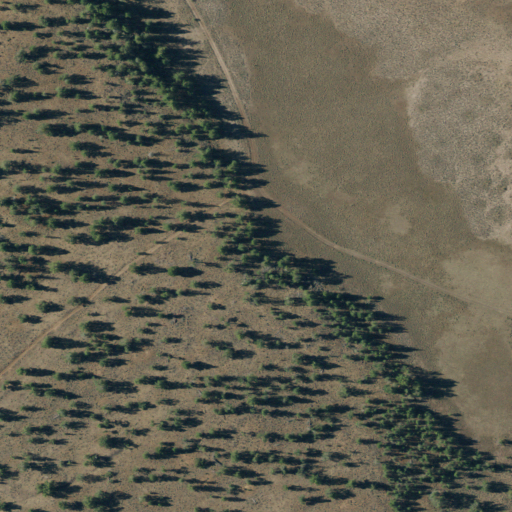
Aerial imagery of valley in California named Rimrock Valley containing shrub and grassland